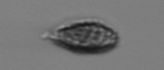
Label: Pseudochattonella_farcimen